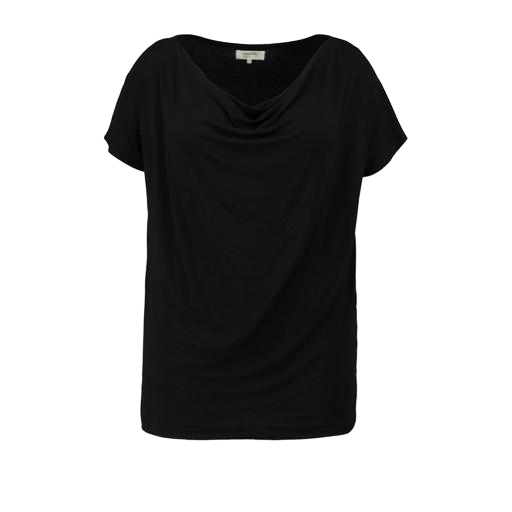
black drape tee, black plus size printed t-shirt only macy, black vine fluid tee, white background